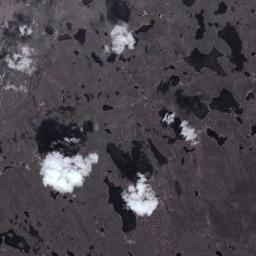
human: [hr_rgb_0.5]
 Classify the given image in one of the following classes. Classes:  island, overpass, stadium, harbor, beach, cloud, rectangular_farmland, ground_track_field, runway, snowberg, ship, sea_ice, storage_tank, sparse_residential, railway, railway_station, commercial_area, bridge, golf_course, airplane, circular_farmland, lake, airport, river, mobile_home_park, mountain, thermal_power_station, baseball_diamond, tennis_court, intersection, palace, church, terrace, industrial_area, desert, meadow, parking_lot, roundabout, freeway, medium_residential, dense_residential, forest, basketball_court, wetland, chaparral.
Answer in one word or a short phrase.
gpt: cloud